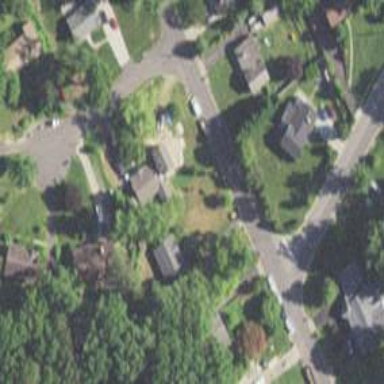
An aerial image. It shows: Charming neighbourhood.